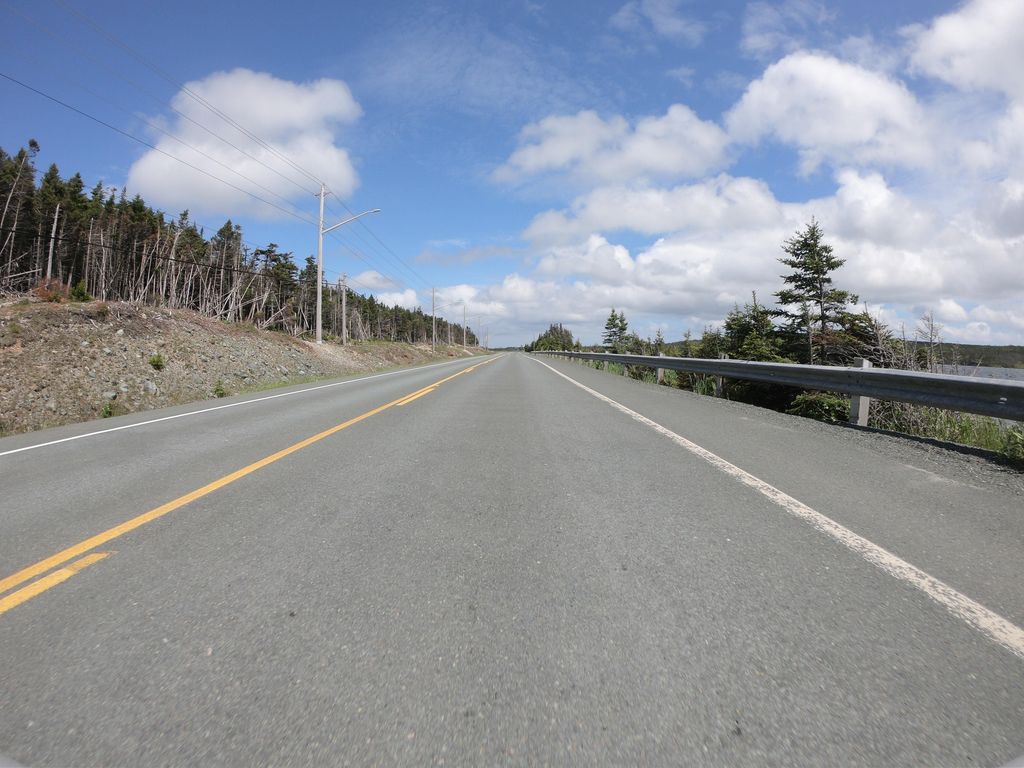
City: st_johns